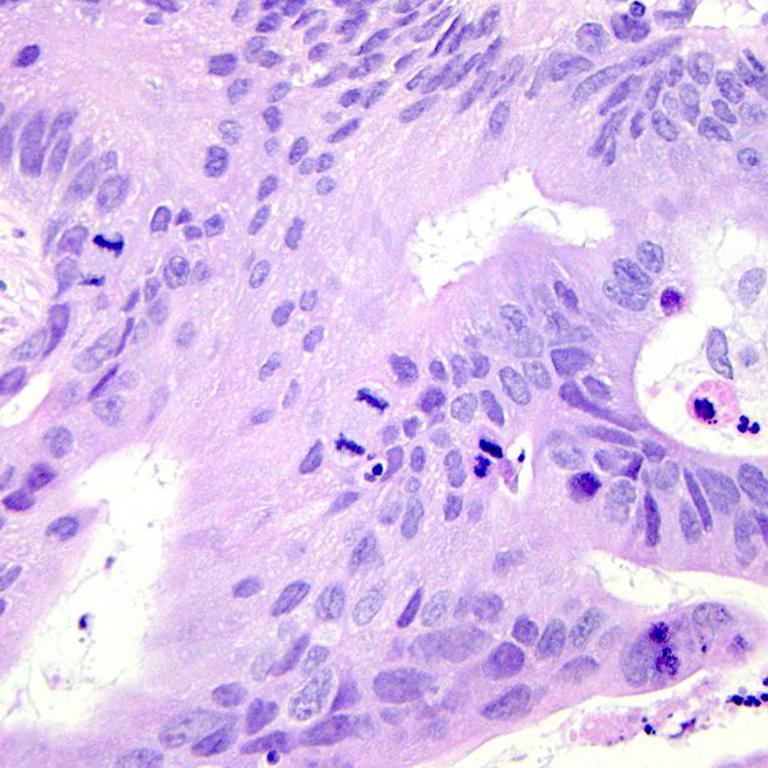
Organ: colon
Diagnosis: adenocarcinomas